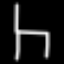
Label: chair